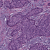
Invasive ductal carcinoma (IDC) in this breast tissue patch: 1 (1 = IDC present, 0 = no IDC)